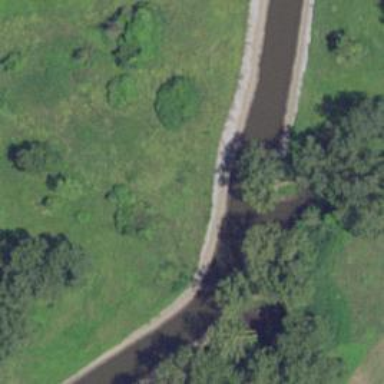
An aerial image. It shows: Drain waterway.